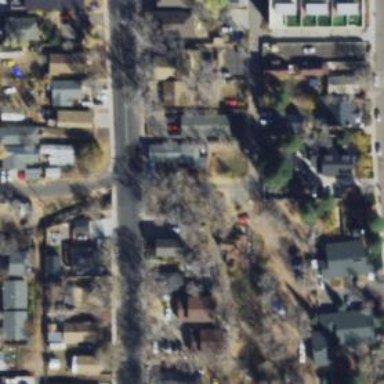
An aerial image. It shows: Alleyway designated as service road.